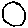
Label: circle